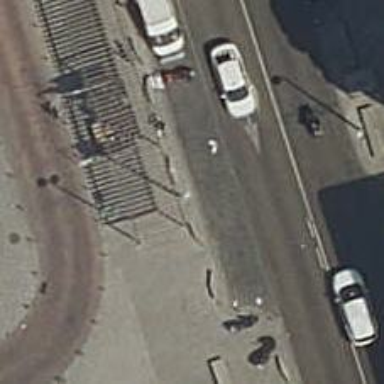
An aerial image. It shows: Motorcycle parking area.